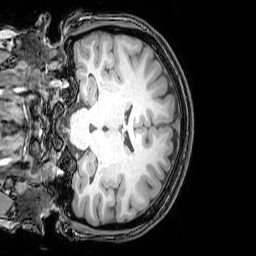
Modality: T1w
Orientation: coronal
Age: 21
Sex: female
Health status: healthy
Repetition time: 0.081 s
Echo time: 0.037 s